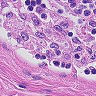
Metastatic tissue present: no